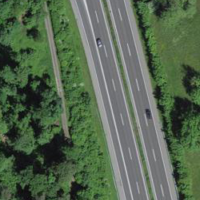
EUNIS habitat code: 57
Species observed at this site:
Impatiens parviflora
Bistorta officinalis